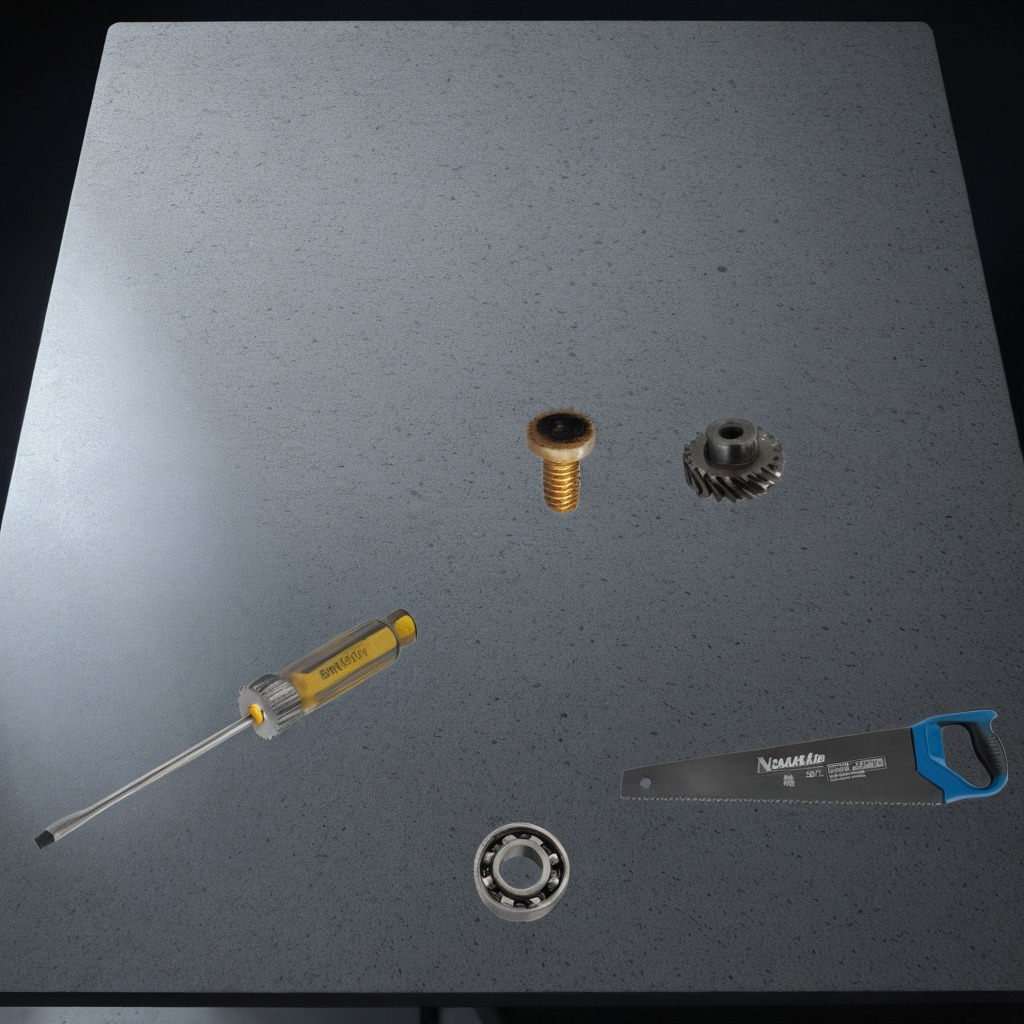
A ball bearing, a steel gear with teeth, a metal machine screw, a handheld metal saw, and a screwdriver are lying on a clean granite table inside a workshop at night.